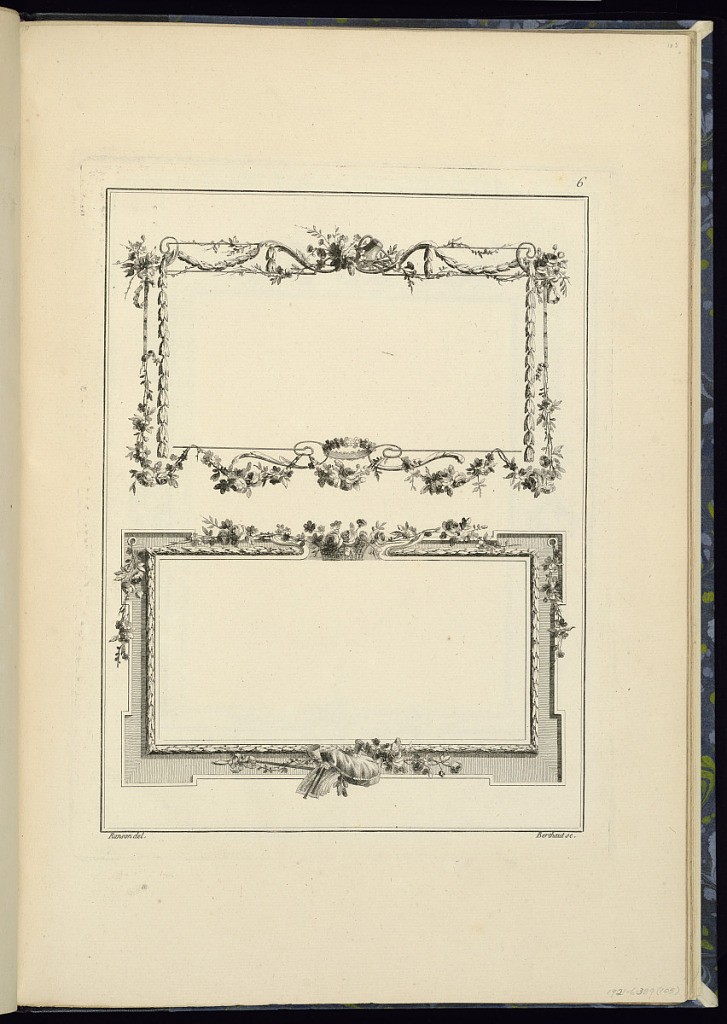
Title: Two Frame or Cartouche Designs
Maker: Pierre Ranson, French, 1736–1786
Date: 1778
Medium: Etching on laid paper
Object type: Print
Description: Two designs for frames or framing devices featuring foliate branches, festoons of flowers, scrolling acanthus leaves (rinceaux), laurel leaves, fleurons, basket of flowers, a watering can, sheets of music, and a bagpipe or musette. The plate is signed and numbered.